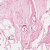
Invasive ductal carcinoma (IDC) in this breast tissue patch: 0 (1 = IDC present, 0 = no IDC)